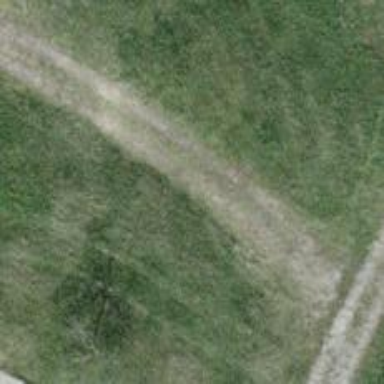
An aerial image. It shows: Grassy track with grade3 tracktype.